Field crop: maize
Growth stage: 1
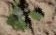
Species: chenopodium